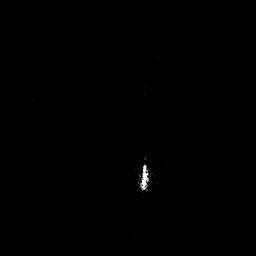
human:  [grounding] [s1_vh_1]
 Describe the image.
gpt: In the satellite image, there is  <ref>1 small ship </ref> <box>[[54, 65, 57, 74, 0]]</box> located at center.